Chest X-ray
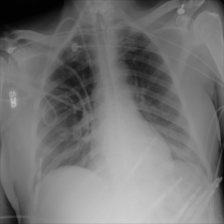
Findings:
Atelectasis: negative
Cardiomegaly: negative
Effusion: negative
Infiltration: negative
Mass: negative
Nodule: negative
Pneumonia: negative
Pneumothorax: negative
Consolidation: negative
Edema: negative
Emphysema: negative
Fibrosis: negative
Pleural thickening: negative
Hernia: negative